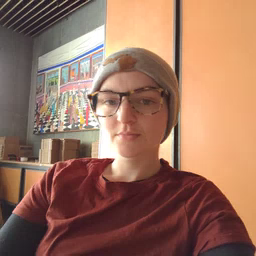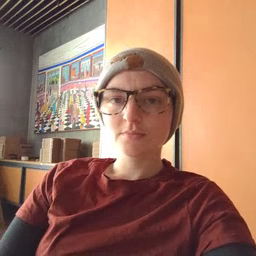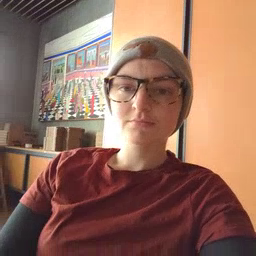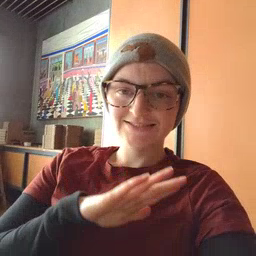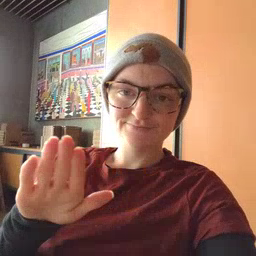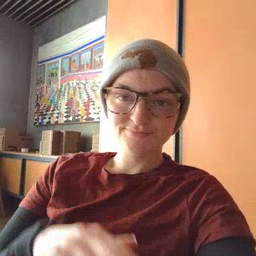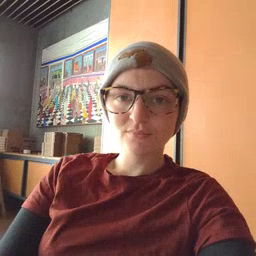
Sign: clean